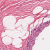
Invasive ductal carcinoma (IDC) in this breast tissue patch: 0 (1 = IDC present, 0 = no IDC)